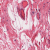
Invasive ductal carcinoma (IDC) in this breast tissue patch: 0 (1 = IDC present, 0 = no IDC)